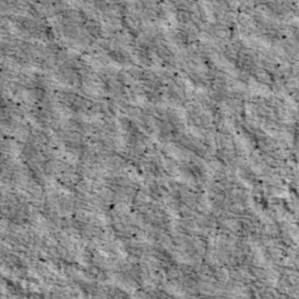
Label: non_frost